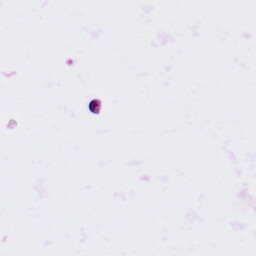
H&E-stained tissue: Ovarian